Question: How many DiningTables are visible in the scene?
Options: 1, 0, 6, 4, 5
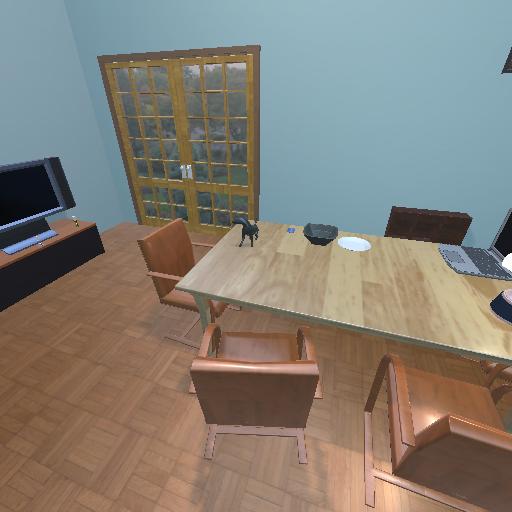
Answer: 1